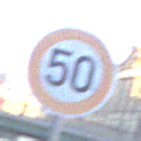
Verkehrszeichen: Geschwindigkeit50
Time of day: SunriseSunset
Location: Outdoor (Urban)
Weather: Clear
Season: NotSpecified
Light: Natural